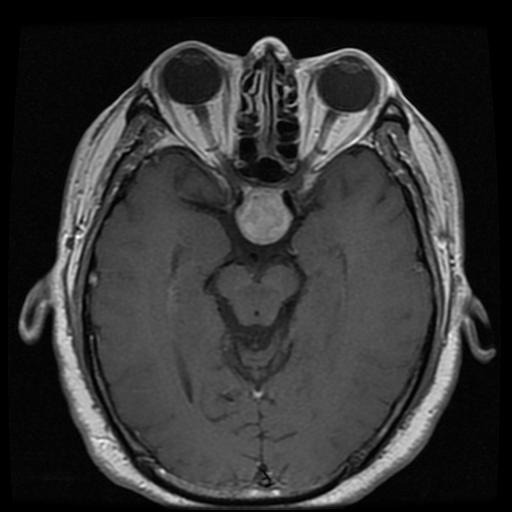
Label: pituitary